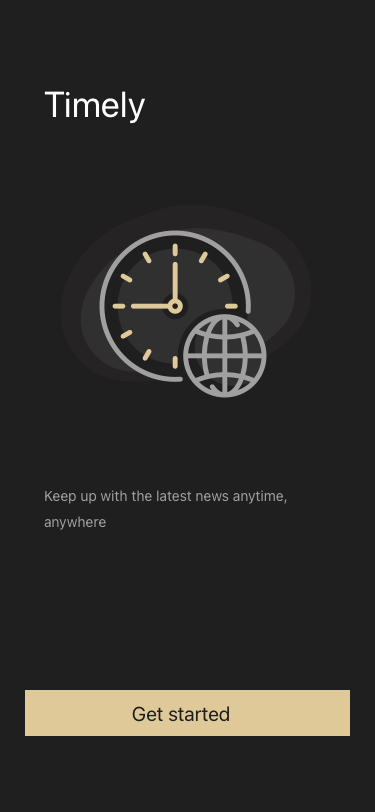
Text in this UI design:
Timely
Get started
Keep up with the latest news anytime,
anywhere